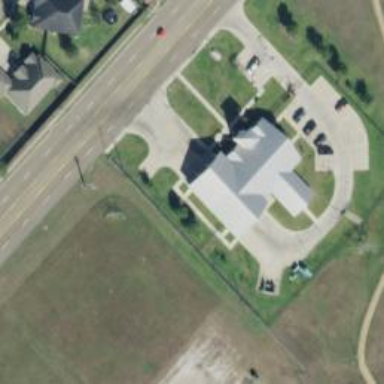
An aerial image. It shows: Fire station building.